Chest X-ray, PA view. Patient: 27 years old, sex M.
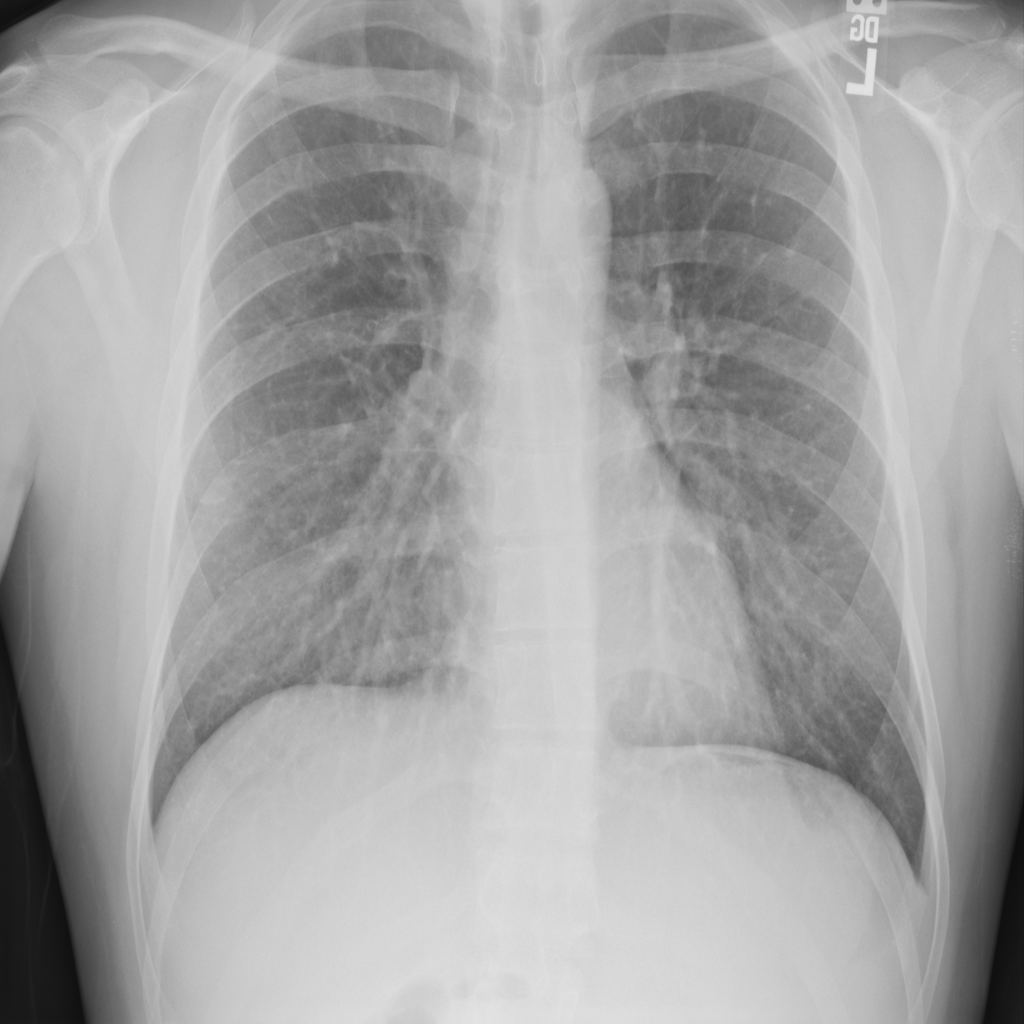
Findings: No Finding